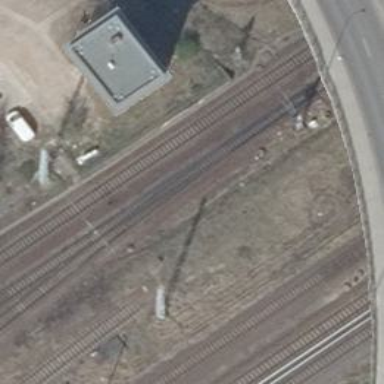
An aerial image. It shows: Railway milestone.